Question: I've went through millions of questions when the issue is not disposing the reader/connection properly, or when the error is because of badly handled lazy loading. I believe that this issue is a different one, and probably related to MySQL's .NET connector.
I'm using MySQL server (5.6) database extensively through its .NET connector (6.8.3). All tables are created with MyISAM engine for performance reasons. I have only with ( in fact, it's not true, see below) accessing the DB sequentially, so there is no need for transactions and concurrency.
Today, after many hours of processing the following piece of code:
'''
public IEnumerable<VectorTransition> FindWithSourceVector(double[] sourceVector)
{
var sqlConnection = this.connectionPool.Take();
this.selectWithSourceVectorCommand.Connection = sqlConnection;
this.selectWithSourceVectorCommand.Parameters["@epsilon"].Value
= this.epsilonEstimator.Epsilon.Min() / 10;
for (int d = 0; d < this.dimensionality; ++d)
{
this.selectWithSourceVectorCommand.Parameters["@source_" + d.ToString()]
.Value = sourceVector[d];
}
// *** the following line (201) throws the exception presented below
using (var reader = this.selectWithSourceVectorCommand.ExecuteReader())
{
while (reader.Read())
{
yield return ReaderToVectorTransition(reader);
}
}
this.connectionPool.Putback(sqlConnection);
}
'''
threw the following exception:
> MySqlException: There is already an open DataReader associated with this Connection which must be closed first.
Here is the relevant part of the stack trace:
> at MySql.Data.MySqlClient.ExceptionInterceptor.Throw(Exception exception)
at MySql.Data.MySqlClient.MySqlConnection.Throw(Exception ex)
at MySql.Data.MySqlClient.MySqlCommand.CheckState()
at MySql.Data.MySqlClient.MySqlCommand.ExecuteReader(CommandBehavior behavior)
at MySql.Data.MySqlClient.MySqlCommand.ExecuteReader()
at implementation.VectorTransitionsMySqlTable.d__27.MoveNext() in C:\Users\bartoszp...\implementation\VectorTransitionsMySqlTable.cs:line 201at System.Linq.Enumerable.d__3a'1.MoveNext() at System.Linq.Buffer'1..ctor(IEnumerable'1 source) at System.Linq.Enumerable.ToArray<URL>
at implementation.VectorTransitionService.Add(VectorTransition vectorTransition) in C:\Users\bartoszp...\implementation\VectorTransitionService.cs:line 38at Program.Go<URL> in C:\Users\bartoszp...\Program.cs:line 323
The 'connectionPool.Take' returns the first connection that satisfies the following predicate:
'''
private bool IsAvailable(MySqlConnection connection)
{
var result = false;
try
{
if (connection != null
&& connection.State == System.Data.ConnectionState.Open)
{
result = connection.Ping();
}
}
catch (Exception e)
{
Console.WriteLine("Ping exception: " + e.Message);
}
return result && connection.State == System.Data.ConnectionState.Open;
}
'''
(This is related to my previous question, when I resolved a different, but similar issue: <URL>
The 'FindWithSourceVector' method is called by the following piece of code:
'''
var existing
= this.vectorTransitionsTable
.FindWithSourceVector(vectorTransition.SourceVector)
.Take(2)
.ToArray();
'''
(I need to find at most two duplicate vectors) - this is the part of the stack trace.
Now the most interesting part: when the debugger stopped execution after the exception occured, I've investigated the 'sqlConnection' object to find, that (picture below)!

Why is this happening (apparently at "random" - this method was being called almost every minute for the last ~20h)? Can I avoid that (in ways other then guess-adding some sleeps when 'Ping' throws an exception and praying it'll help)?
---
Additional information regarding the implementation of the connection pool:
'Get' is intended for methods that call only simple queries and are not using readers, so the returned connection can be used in a re-entrant way. It is not used directly in this example (because of the reader involved):
'''
public MySqlConnection Get()
{
var result = this.connections.FirstOrDefault(IsAvailable);
if (result == null)
{
Reconnect();
result = this.connections.FirstOrDefault(IsAvailable);
}
return result;
}
'''
The 'Reconnect' method just iterates though the whole array and recreates and opens the connections.
'Take' uses 'Get' but also removes the returned connection from the list of available connections so in case of some methods that during their usage of a reader call other methods that also need a connection, it will not be shared. This is also not the case here, as the 'FindSourceVector' method is simple (doesn't call other methods that use the DB). However, the 'Take' is used for the sake of convention - if there is a reader, use 'Take':
'''
public MySqlConnection Take()
{
var result = this.Get();
var index = Array.IndexOf(this.connections, result);
this.connections[index] = null;
return result;
}
'''
'Putback' just puts a connection to the first empty spot, or just forgets about it if the connection pool is full:
'''
public void Putback(MySqlConnection mySqlConnection)
{
int index = Array.IndexOf(this.connections, null);
if (index >= 0)
{
this.connections[index] = mySqlConnection;
}
else if (mySqlConnection != null)
{
mySqlConnection.Close();
mySqlConnection.Dispose();
}
}
'''
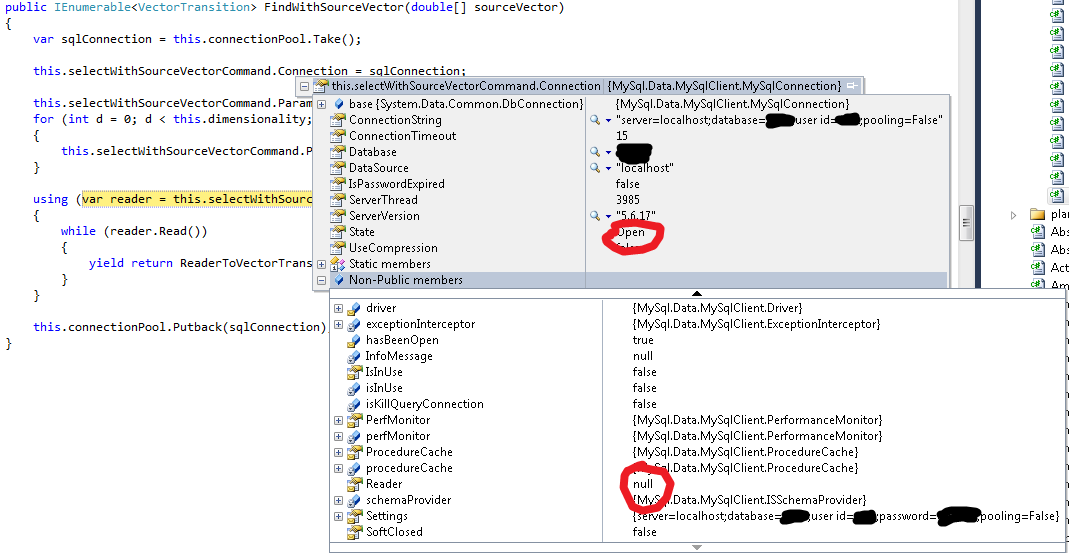
Answer: I suspect this is the problem, at the end of the method:
'''
this.connectionPool.Putback(sqlConnection);
'''
You're only two elements from the iterator - so you never complete the 'while' loop unless there's actually only one value returned from the reader. Now you're using LINQ, which will automatically be calling 'Dispose()' on the iterator, so your 'using' statement will still be disposing of the reader - but you're not putting the connection back in the pool. If you do that in a 'finally' block, I think you'll be okay:
'''
var sqlConnection = this.connectionPool.Take();
try
{
// Other stuff here...
using (var reader = this.selectWithSourceVectorCommand.ExecuteReader())
{
while (reader.Read())
{
yield return ReaderToVectorTransition(reader);
}
}
}
finally
{
this.connectionPool.Putback(sqlConnection);
}
'''
Or ideally, if your connection pool is your own implementation, make 'Take' return something which implements 'IDisposable' and returns the connection back to the pool when it's done.
Here's a short but complete program to demonstrate what's going on, without any actual databases involved:
'''
using System;
using System.Collections.Generic;
using System.Linq;
class DummyReader : IDisposable
{
private readonly int limit;
private int count = -1;
public int Count { get { return count; } }
public DummyReader(int limit)
{
this.limit = limit;
}
public bool Read()
{
count++;
return count < limit;
}
public void Dispose()
{
Console.WriteLine("DummyReader.Dispose()");
}
}
class Test
{
static IEnumerable<int> FindValues(int valuesInReader)
{
Console.WriteLine("Take from the pool");
using (var reader = new DummyReader(valuesInReader))
{
while (reader.Read())
{
yield return reader.Count;
}
}
Console.WriteLine("Put back in the pool");
}
static void Main()
{
var data = FindValues(2).Take(2).ToArray();
Console.WriteLine(string.Join(",", data));
}
}
'''
As written - modelling the situation with the reader only finding two values - the output is:
'''
Take from the pool
DummyReader.Dispose()
0,1
'''
Note that the reader is disposed, but we never get as far as returning anything from the pool. If you change 'Main' to model the situation where the reader only has one value, like this:
'''
var data = FindValues(1).Take(2).ToArray();
'''
Then we get all the way through the 'while' loop, so the output changes:
'''
Take from the pool
DummyReader.Dispose()
Put back in the pool
0
'''
I suggest you copy my program and experiment with it. Make sure you understand everything about what's going on... then you can apply it to your own code. You might want to read my article on <URL> too.